Question: I am using UINavigationcontroller as root view controller. I am new to iphone ARC and sqlite operations under ARC.
1. My rootviewcontroller is loginviewcontroller next is homeview which contains scrollView with 4 UIviewcontroller in it.
2. I am using Instruments to test as I am getting a memory warning. After using my app for about 5-10 minutes, when I logout (for this I am using popToRootViewController) and login again Live Bytes goes on increasing and when I check Call Trees - [NSObject(NSTreadPerformAdditions) performselectorOnMainThread:withObject:waituntilDone:]
shows used and following it shows
I am also doing SQLite operations and upon performing those operations, it adds around
if(sqlite3_open([[self filePath]UTF8String],&dBObject)!= SQLITE_OK)
shows for opendatabase, selectquery and update
For the first time I tested my app using Instruments, it showed the following:

How can i release this memory now?
i am using this code for retriving data
'''
-(int)CheckCompanyIsAvailableInTradeList:(NSString *)CompanyId UserId:(NSString *)userId
{
int check=0;
if(sqlite3_open([[self filePath] UTF8String], &dBObject) == SQLITE_OK) {
NSString *sqlStatement =NULL;
sqlStatement = [ NSString stringWithFormat:@"SELECT COUNT(*) FROM tradelist WHERE compnyID = '%@' and UserMasterID ='%@' ;",CompanyId,userId];
if(sqlite3_prepare_v2(dBObject, [sqlStatement UTF8String], -1, &statement, NULL) == SQLITE_OK) {
@autoreleasepool {
while(sqlite3_step(statement) == SQLITE_ROW) {
check = sqlite3_column_int(statement, 0);
}
}
}
sqlite3_finalize(statement);
}
sqlite3_close(dBObject);
return check;
}
'''
> whenever this method is called live bytes goes on increasing
continously
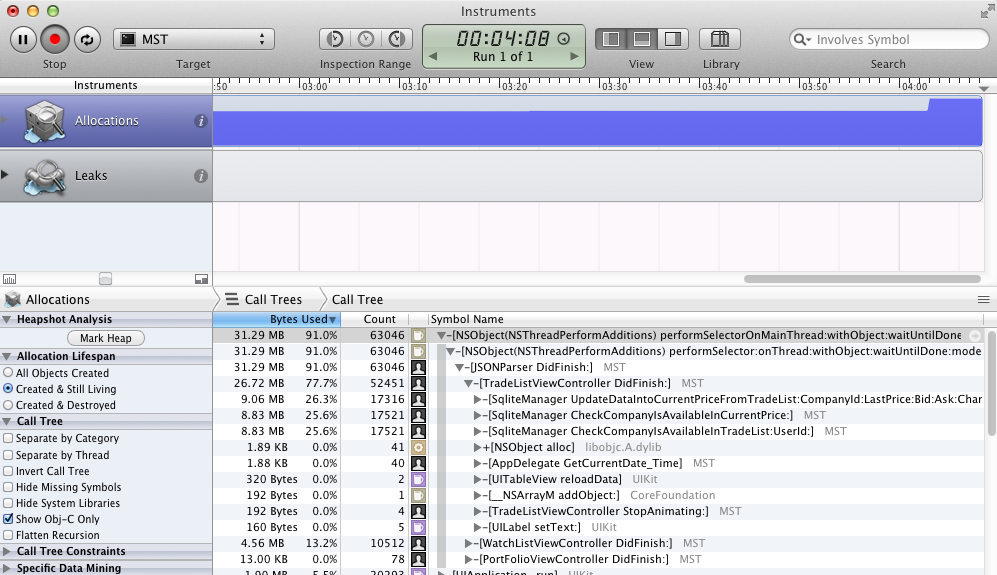
Answer: Try this,
Before you start your loop you have to open database...
and after completing you have to close your database..
e.g.
'''
-(void)downloadData
{
[self openDB];// database is open..
// start your loop
for (int i=0; i<[array count]; i++)
{
[self executeInsertQuery];
}
[self closeDb];
}
-(void)openDB
{
if(sqlite3_open([[self filePath]UTF8String],&dBObject)!= SQLITE_OK)
{
sqlite3_close(dBObject);
}
}
-(void)closeDb
{
if (dBObject)
{
int rc = sqlite3_close(dBObject);
NSLog(@"close rc=%d", rc);
if (rc == SQLITE_BUSY)
{
sqlite3_stmt *stmt;
while ((stmt = sqlite3_next_stmt(dBObject, 0x00)) != 0)
{
NSLog(@"finalizing stmt");
sqlite3_finalize(stmt);
}
rc = sqlite3_close(dBObject);
}
if (rc != SQLITE_OK)
{
NSLog(@"close not OK. rc=%d", rc);
}
dBObject = NULL;
}
}
-(Bool)executeInsertQuery
{
NSString* strQuery=[NSString stringWithFormat: @"Insert into list(compnyID,UserMasterID) values('%@','%@');",companyId ,userId ];
char *err;
if (sqlite3_exec(dBObject, [queryString UTF8String], NULL,NULL, &err)!= SQLITE_OK)
{
sqlite3_close(dBObject);
return NO;
}
else
{
return YES;
}
}
'''